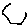
Label: hexagon